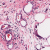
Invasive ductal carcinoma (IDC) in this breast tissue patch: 0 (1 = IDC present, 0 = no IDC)